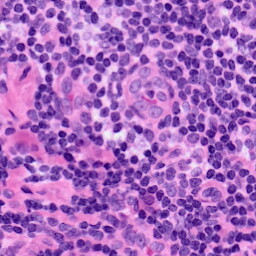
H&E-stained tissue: LymphNode